Brain MRI, t1w sequence, axial 2D slice.
Patient: age 29, sex F, weight 78 kg, height 1.78 m
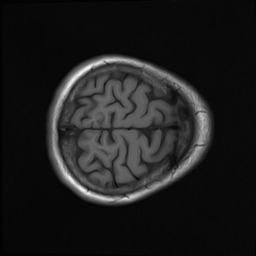